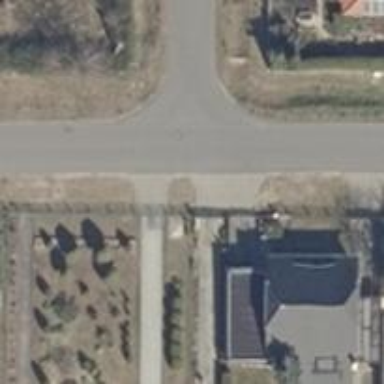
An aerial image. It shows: Asphalt road in residential area.